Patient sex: M
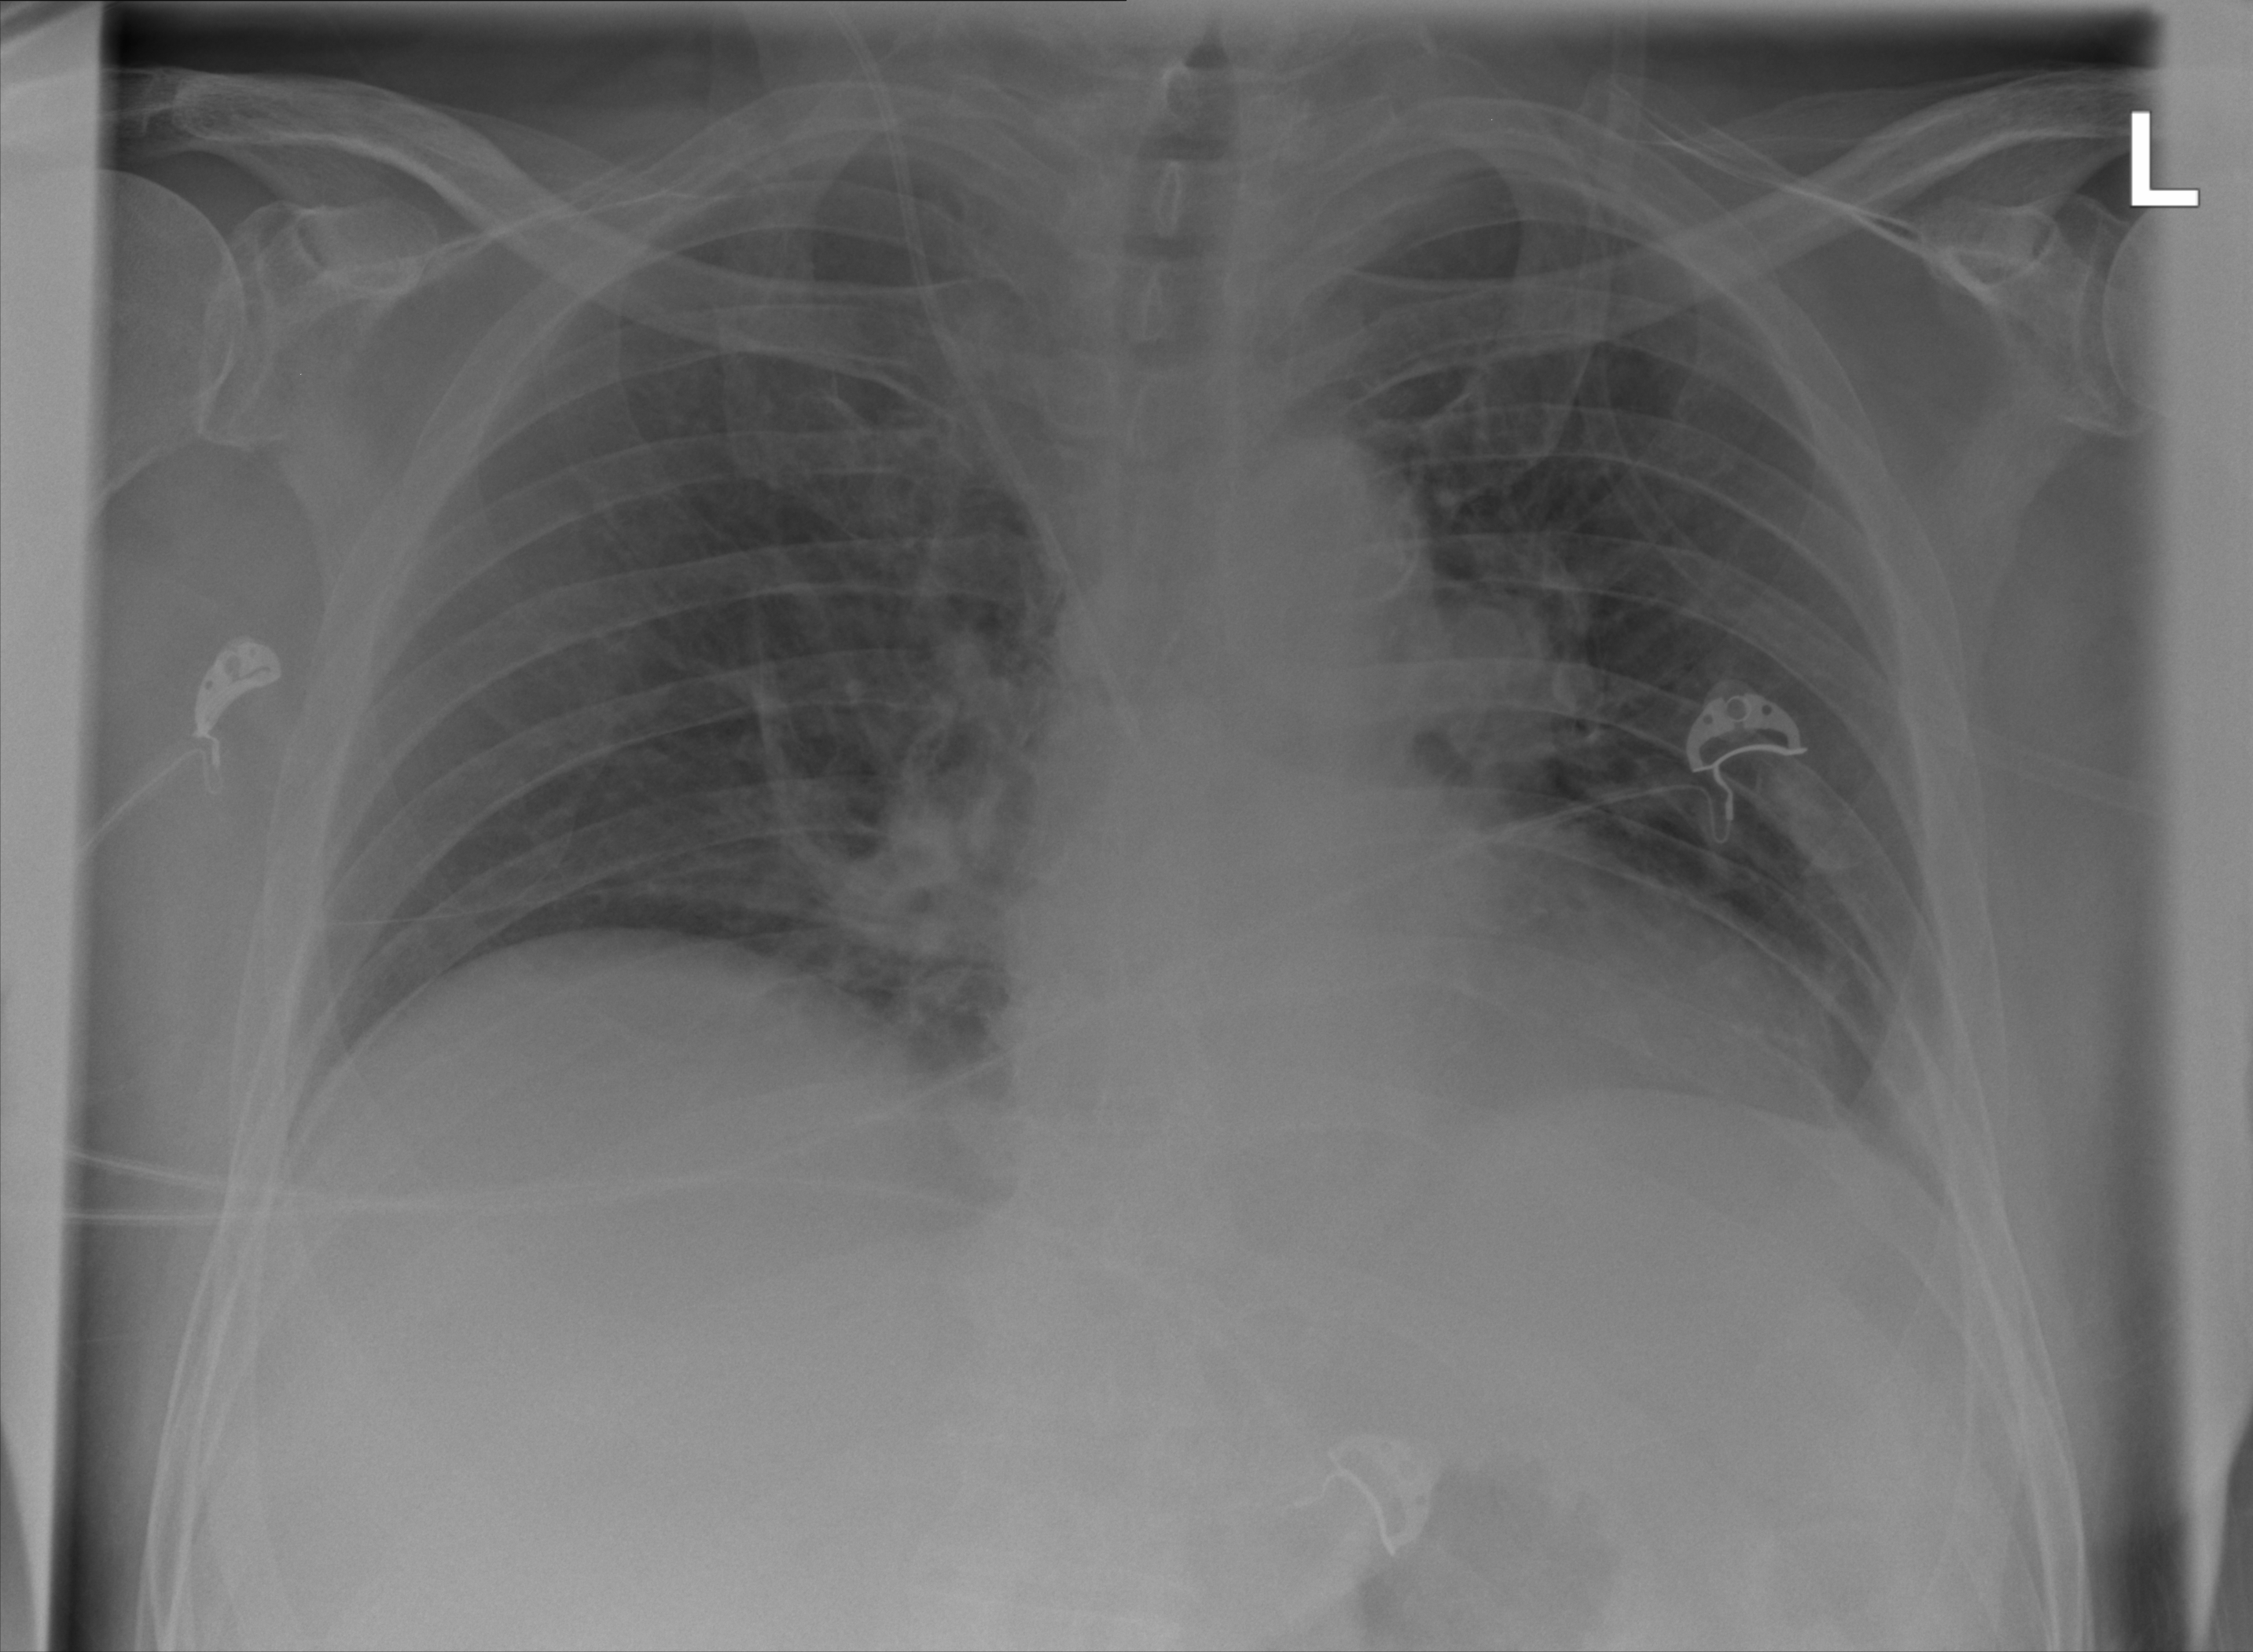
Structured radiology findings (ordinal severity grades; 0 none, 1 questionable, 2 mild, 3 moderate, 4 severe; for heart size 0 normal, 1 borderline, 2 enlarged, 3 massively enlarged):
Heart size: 1
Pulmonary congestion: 0
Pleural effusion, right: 0
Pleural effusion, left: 0
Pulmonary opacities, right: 0
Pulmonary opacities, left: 0
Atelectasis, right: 0
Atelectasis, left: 2